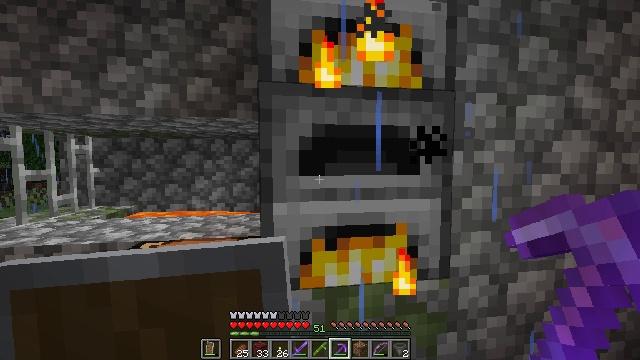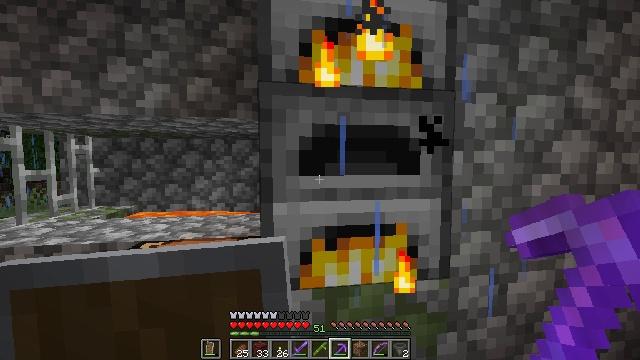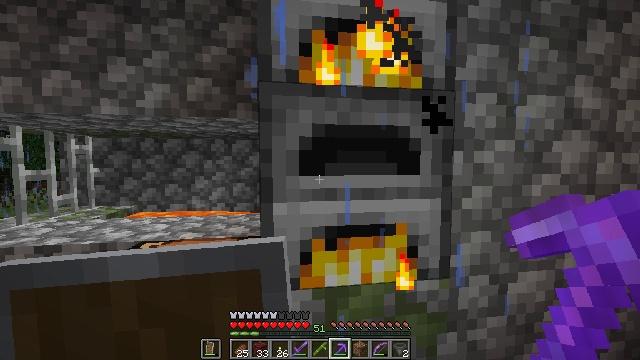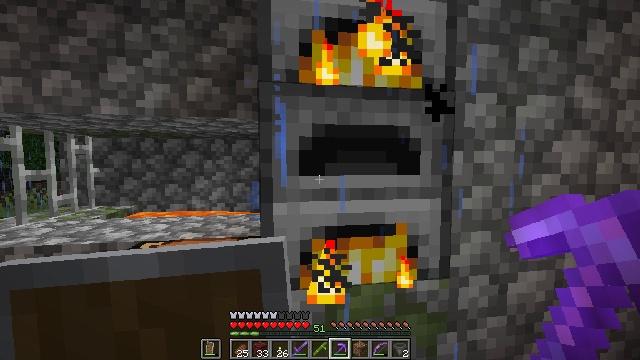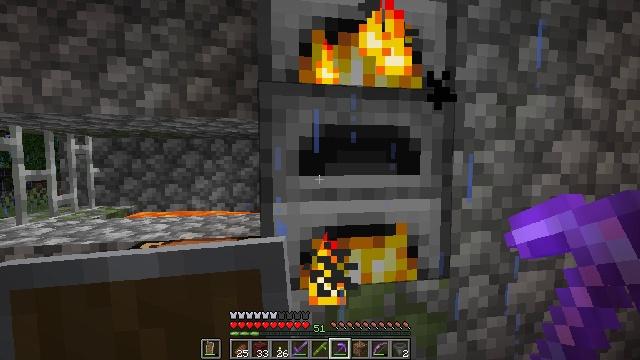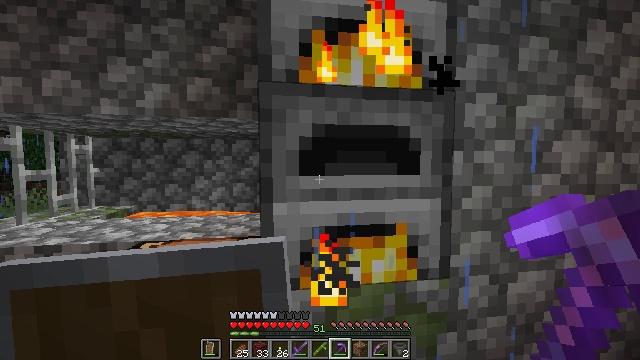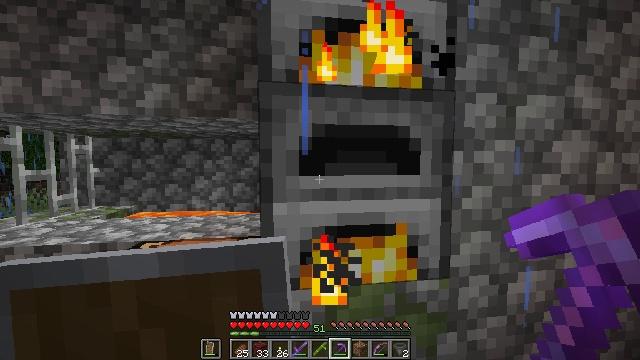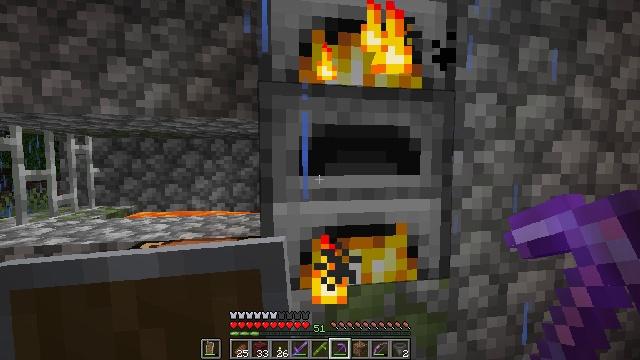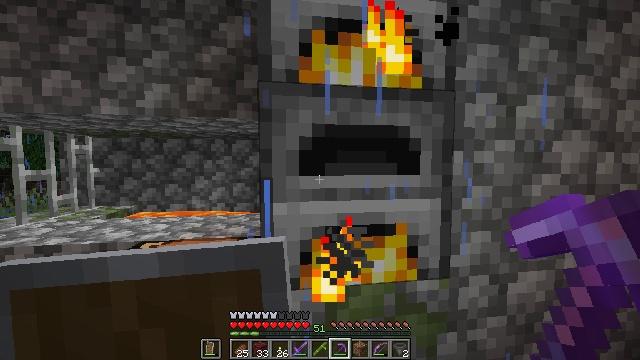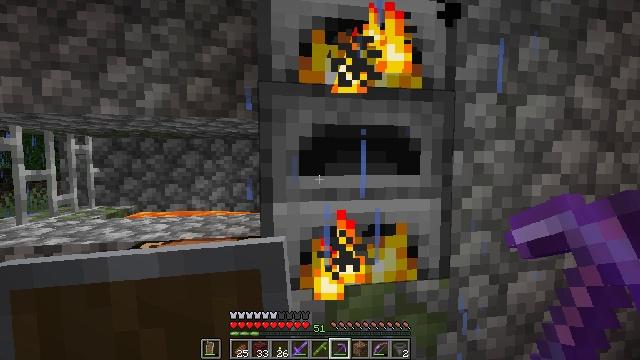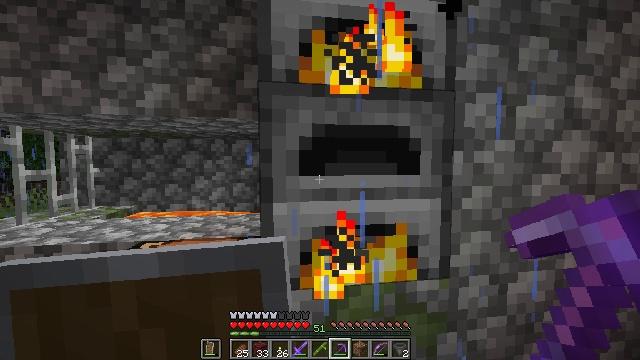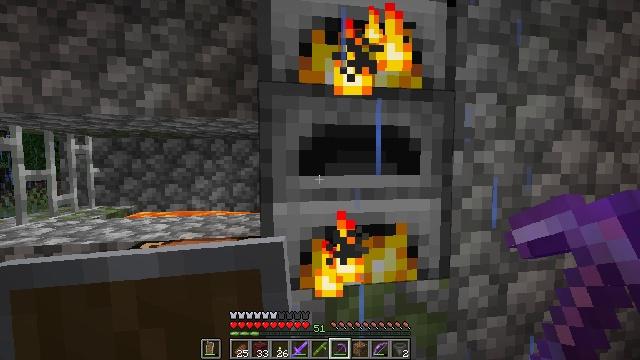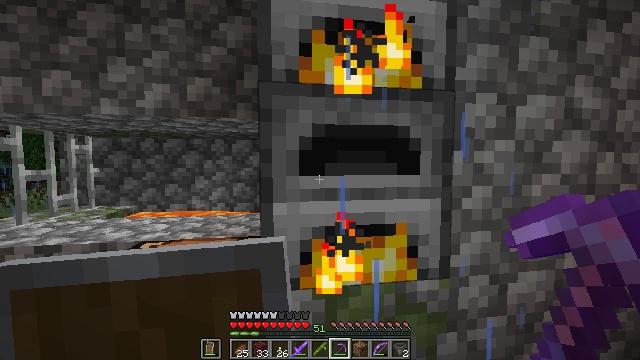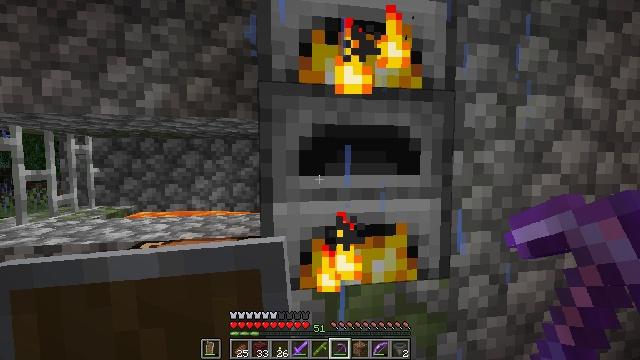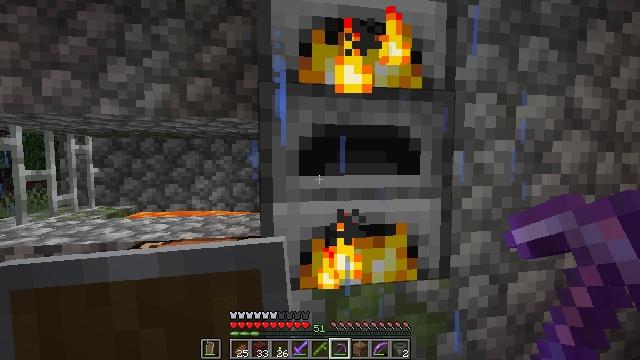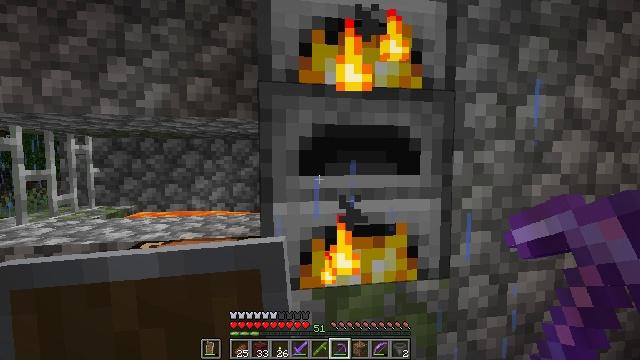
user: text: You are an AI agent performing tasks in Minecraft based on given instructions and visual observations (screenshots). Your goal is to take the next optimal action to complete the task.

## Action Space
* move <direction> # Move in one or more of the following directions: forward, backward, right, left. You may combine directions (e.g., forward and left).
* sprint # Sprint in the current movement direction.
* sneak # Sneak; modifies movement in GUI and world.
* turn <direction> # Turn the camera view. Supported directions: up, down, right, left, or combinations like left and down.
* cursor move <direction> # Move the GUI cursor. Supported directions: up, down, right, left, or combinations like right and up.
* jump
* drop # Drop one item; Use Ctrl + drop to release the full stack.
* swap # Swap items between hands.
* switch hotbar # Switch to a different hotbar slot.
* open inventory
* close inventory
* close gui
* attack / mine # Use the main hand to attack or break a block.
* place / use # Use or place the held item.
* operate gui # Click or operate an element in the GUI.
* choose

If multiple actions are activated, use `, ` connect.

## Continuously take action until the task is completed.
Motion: motion action
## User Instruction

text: Remove a bamboo from the inventory.
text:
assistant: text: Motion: no_op
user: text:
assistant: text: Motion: no_op
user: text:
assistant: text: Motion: no_op
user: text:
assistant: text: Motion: no_op
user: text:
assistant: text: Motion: no_op
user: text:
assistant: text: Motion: no_op
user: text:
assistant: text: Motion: no_op
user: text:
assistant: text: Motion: no_op
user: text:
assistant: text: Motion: no_op
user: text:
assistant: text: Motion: no_op
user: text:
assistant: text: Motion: no_op
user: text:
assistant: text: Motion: no_op
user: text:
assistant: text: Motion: no_op
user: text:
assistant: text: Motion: no_op
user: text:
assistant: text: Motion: no_op
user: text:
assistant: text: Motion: no_op
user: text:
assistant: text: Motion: no_op
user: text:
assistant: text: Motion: no_op
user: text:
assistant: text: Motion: no_op
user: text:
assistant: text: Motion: no_op
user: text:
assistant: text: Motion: no_op
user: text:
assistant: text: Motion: no_op
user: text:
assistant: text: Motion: no_op
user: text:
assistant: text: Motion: no_op
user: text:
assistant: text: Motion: no_op
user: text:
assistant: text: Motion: no_op
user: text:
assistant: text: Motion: no_op
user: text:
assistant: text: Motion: no_op
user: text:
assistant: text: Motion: no_op
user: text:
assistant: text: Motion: no_op